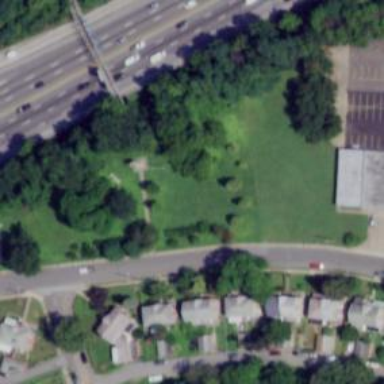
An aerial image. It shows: Memorial site with historic significance.